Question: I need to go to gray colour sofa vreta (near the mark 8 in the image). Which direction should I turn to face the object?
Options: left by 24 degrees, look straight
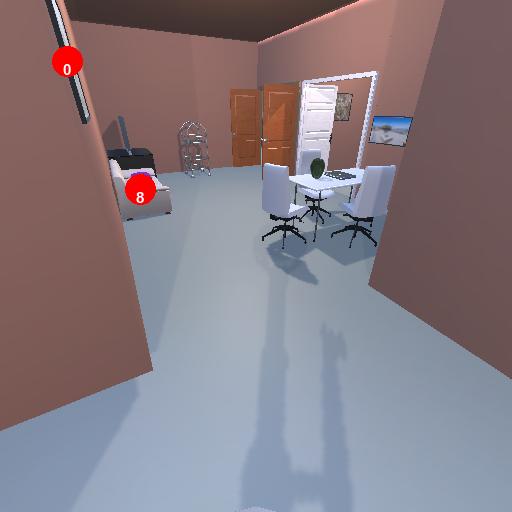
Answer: left by 24 degrees